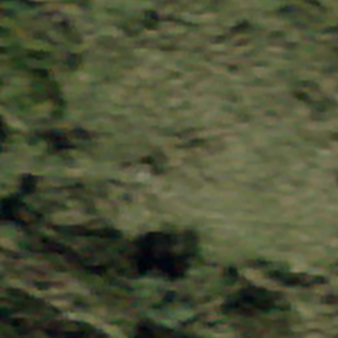
Label: other